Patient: sex M, age 46
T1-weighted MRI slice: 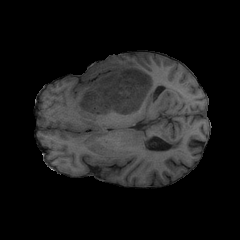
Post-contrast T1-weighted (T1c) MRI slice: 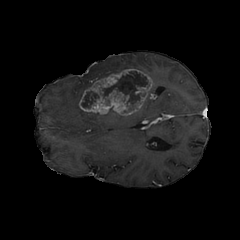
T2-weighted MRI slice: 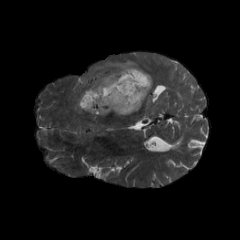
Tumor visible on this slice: yes
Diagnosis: Glioblastoma, IDH-wildtype
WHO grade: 4